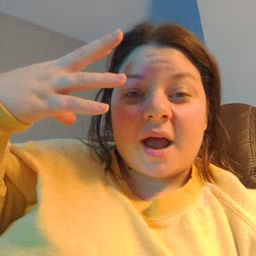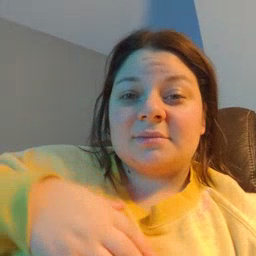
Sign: sun